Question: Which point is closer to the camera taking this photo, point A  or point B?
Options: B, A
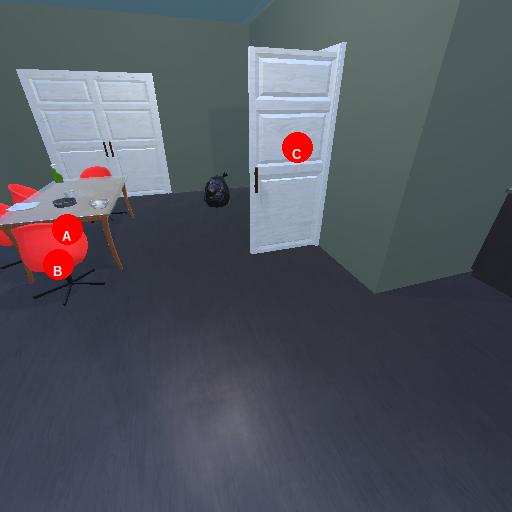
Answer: B